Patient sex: F
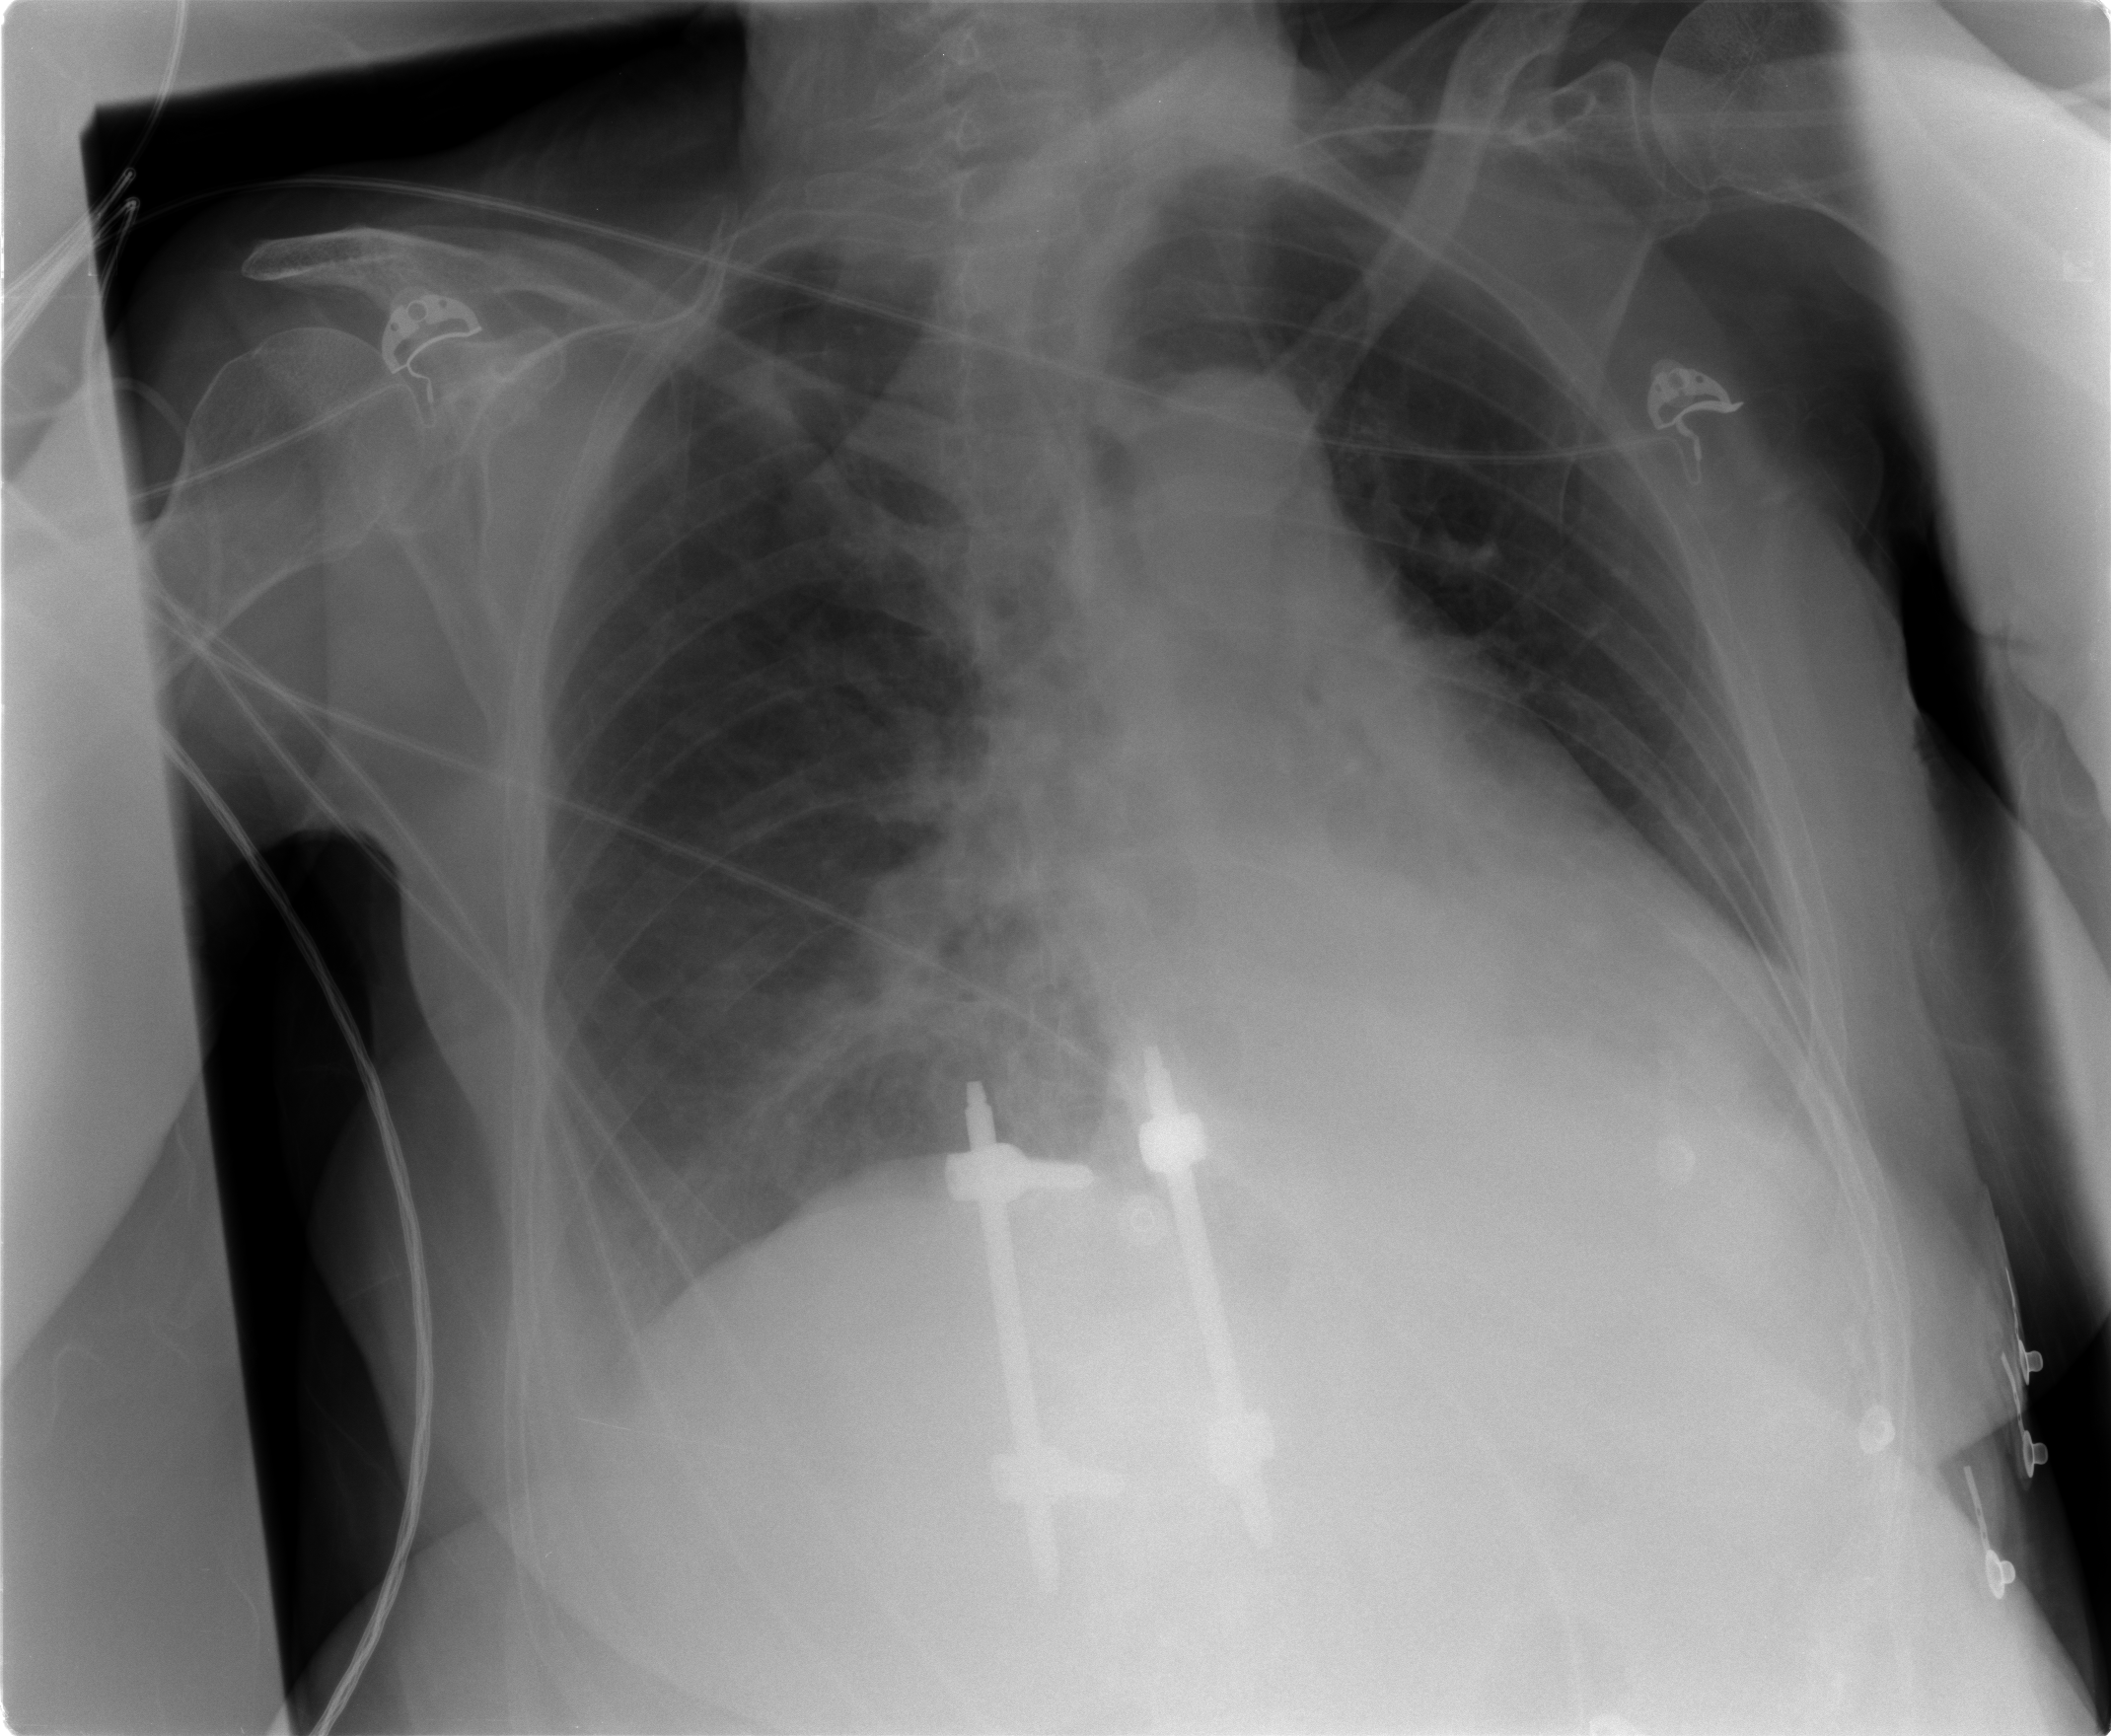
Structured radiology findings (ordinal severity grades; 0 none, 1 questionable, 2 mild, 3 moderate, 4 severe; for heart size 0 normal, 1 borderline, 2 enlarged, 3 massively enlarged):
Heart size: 0
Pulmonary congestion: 0
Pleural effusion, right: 2
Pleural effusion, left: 2
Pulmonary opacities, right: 2
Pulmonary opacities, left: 0
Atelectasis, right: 2
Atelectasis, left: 2